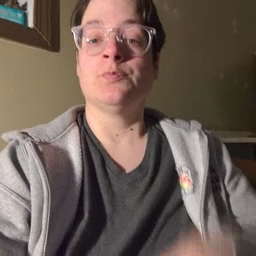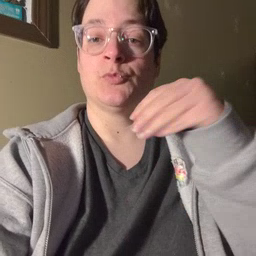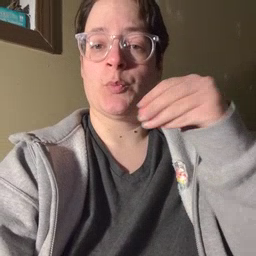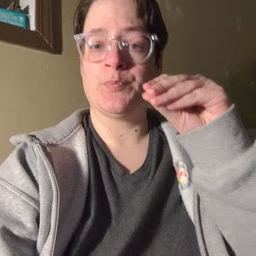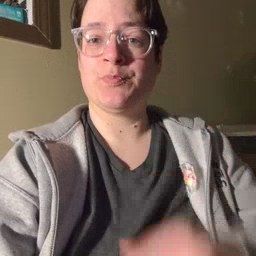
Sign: store